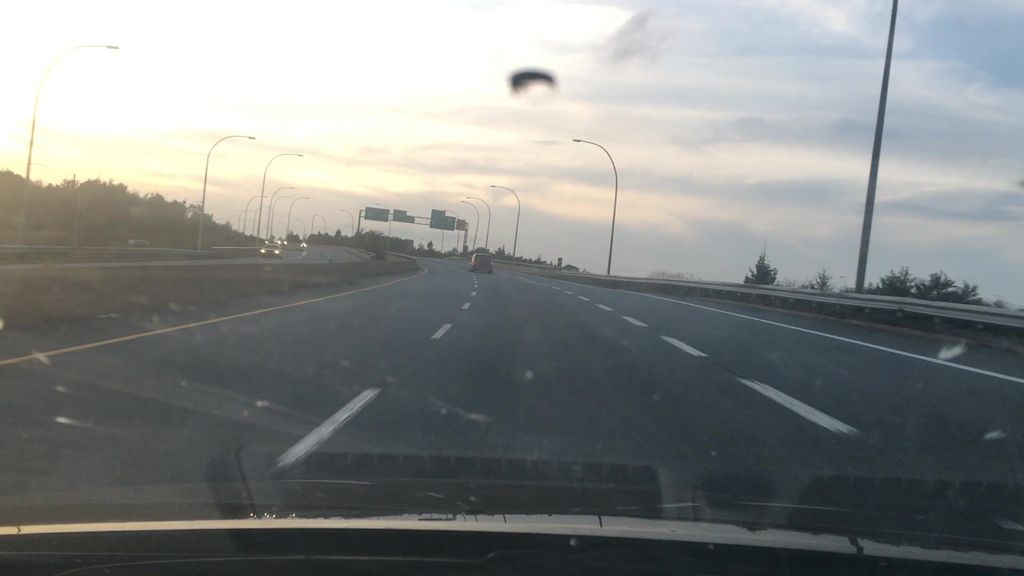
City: halifax